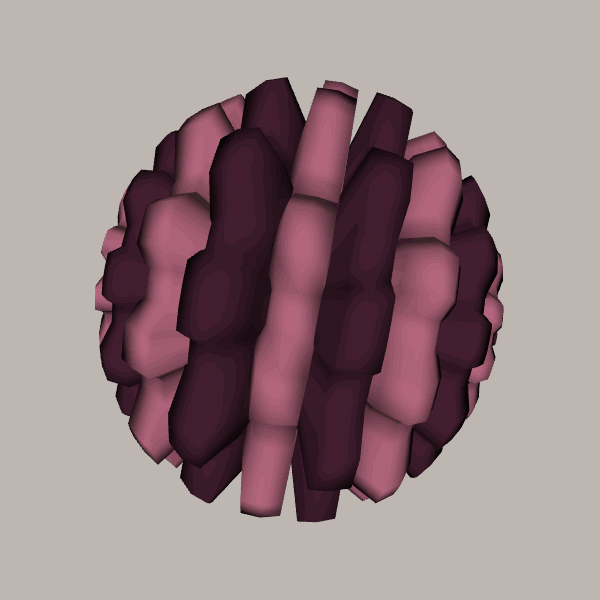
Background: light